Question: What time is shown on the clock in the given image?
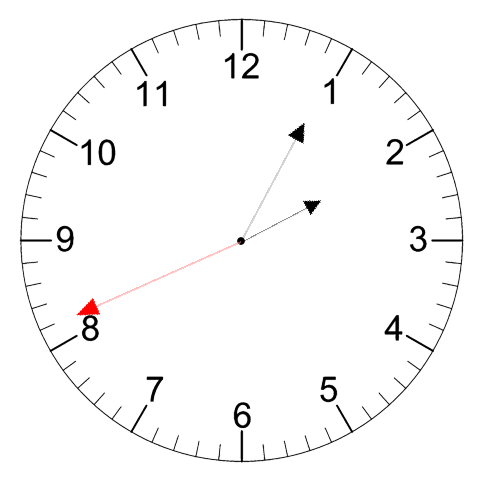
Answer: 02:04:41